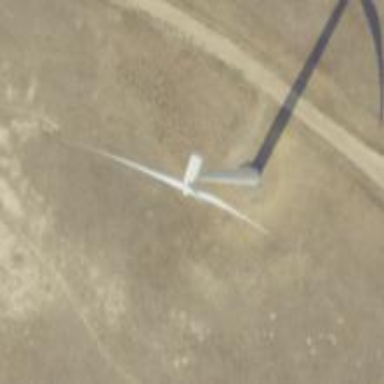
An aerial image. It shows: Wind generator in the form of horizontal axis wind turbine.